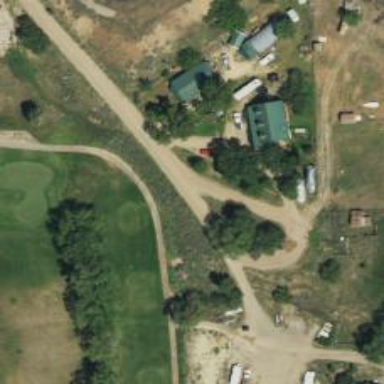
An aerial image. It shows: Path for both road and golf.